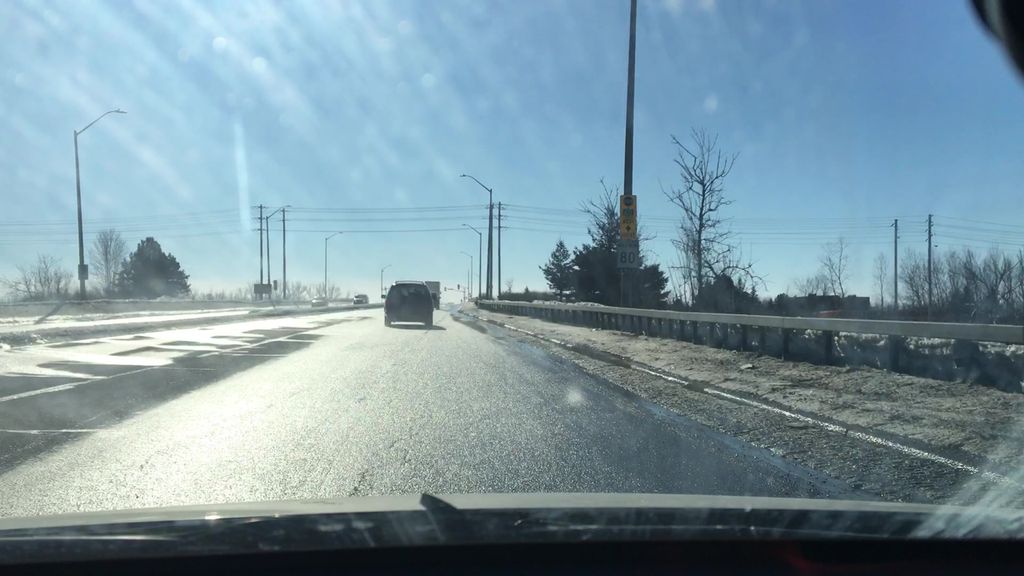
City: ottawa-gatineau